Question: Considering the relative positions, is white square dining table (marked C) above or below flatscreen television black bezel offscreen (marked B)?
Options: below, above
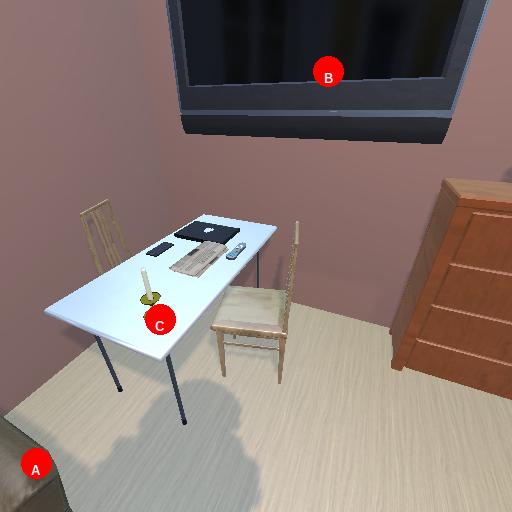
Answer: below